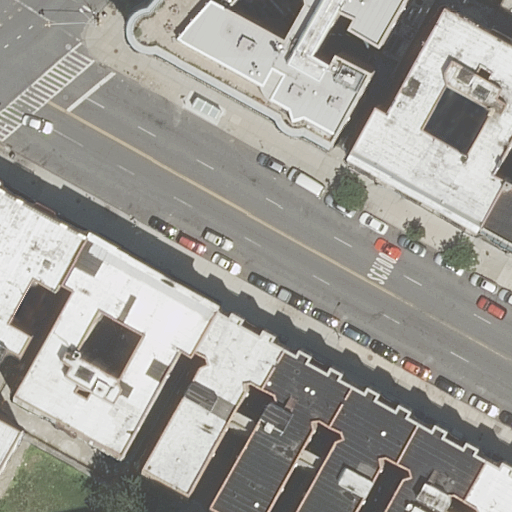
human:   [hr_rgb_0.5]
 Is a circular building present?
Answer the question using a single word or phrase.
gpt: no

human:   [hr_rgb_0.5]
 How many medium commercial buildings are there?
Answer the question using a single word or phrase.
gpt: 0

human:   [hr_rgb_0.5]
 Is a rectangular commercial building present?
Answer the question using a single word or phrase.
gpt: no

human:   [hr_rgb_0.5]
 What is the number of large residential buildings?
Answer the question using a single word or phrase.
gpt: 4

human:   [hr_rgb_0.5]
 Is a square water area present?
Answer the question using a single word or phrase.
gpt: no

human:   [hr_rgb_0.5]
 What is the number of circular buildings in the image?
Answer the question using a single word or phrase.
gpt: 0

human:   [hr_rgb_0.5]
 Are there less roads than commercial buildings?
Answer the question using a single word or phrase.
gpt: no

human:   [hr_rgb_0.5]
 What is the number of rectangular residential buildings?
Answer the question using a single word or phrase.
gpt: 4

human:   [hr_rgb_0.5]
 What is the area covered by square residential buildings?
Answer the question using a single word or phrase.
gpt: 0m2

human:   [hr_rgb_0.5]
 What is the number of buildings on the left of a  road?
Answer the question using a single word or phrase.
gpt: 2

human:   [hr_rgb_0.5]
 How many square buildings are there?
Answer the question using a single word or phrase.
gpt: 0

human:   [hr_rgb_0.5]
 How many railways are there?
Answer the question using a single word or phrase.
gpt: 0

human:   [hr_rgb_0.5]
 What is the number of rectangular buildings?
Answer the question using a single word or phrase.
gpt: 4

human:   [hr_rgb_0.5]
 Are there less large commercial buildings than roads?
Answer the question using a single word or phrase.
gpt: yes

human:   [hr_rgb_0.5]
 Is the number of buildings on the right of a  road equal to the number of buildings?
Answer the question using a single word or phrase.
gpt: no

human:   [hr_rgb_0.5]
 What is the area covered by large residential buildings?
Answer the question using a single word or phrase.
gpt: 2722m2

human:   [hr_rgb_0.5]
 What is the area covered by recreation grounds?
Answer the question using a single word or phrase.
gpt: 0m2

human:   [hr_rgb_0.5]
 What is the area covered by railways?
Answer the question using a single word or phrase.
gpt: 0m2

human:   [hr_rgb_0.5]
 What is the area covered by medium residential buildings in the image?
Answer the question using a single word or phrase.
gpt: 1000m2

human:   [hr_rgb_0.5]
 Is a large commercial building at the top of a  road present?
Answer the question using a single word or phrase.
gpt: no

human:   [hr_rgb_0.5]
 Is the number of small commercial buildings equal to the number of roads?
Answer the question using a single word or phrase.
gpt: no

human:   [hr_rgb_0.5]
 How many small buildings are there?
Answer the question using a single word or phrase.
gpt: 2

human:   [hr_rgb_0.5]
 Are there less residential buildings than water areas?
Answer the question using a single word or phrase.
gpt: no

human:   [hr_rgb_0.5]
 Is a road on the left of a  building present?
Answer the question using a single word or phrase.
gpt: yes

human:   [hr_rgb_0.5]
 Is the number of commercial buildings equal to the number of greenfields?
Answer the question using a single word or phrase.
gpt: yes

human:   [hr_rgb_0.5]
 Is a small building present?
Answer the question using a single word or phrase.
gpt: yes

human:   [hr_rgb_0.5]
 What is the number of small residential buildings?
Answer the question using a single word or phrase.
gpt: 2

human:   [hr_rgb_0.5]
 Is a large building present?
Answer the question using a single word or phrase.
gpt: yes

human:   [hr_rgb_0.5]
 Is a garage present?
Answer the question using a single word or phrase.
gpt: no

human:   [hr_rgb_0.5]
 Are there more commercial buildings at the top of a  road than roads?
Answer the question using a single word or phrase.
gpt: no

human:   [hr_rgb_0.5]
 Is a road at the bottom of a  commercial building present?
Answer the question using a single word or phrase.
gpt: no

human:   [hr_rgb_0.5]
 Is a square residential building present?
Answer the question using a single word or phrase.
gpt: no

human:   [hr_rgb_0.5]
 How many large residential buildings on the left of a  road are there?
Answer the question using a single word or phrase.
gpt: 2

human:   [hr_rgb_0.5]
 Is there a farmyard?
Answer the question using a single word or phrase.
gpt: no

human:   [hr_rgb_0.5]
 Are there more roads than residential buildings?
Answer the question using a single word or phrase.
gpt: no

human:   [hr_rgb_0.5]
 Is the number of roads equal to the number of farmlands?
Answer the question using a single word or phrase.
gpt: no